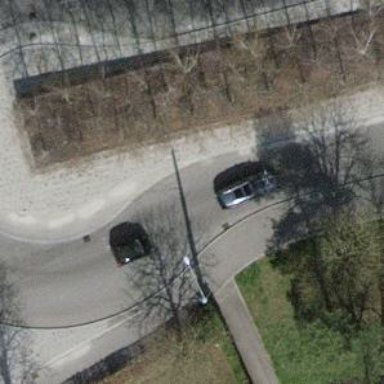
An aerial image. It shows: Tertiary road with asphalt surface and trolley wires.